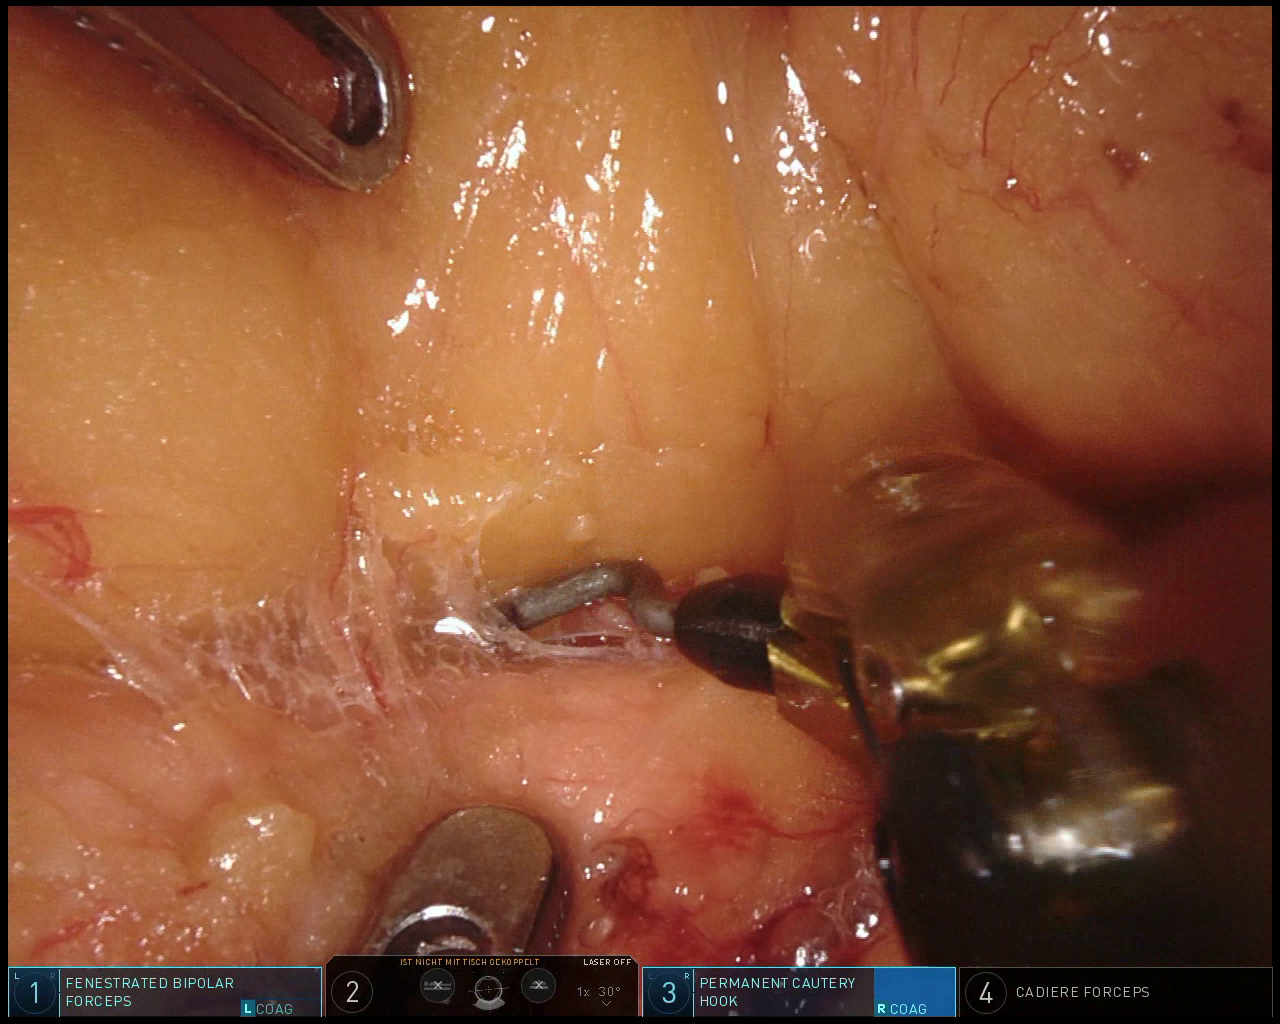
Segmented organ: pancreas
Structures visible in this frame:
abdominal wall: no
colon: no
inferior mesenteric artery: no
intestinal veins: no
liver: no
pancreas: yes
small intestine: no
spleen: no
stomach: no
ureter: no
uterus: no
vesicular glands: no